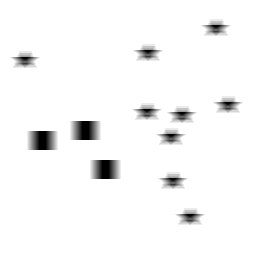
Squares: 3
Triangles: 0
Stars: 9
Total shapes: 12